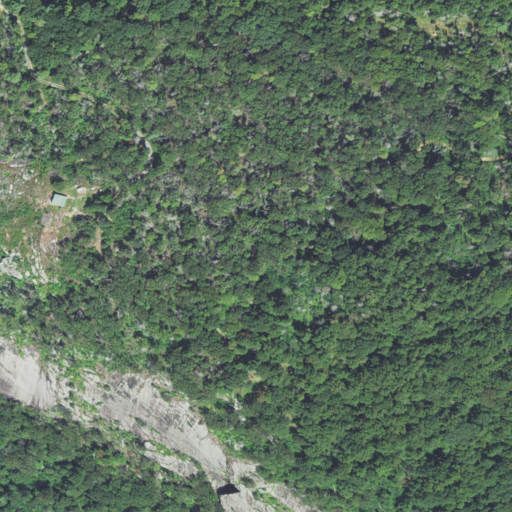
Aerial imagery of mountain in North Carolina named Bald Mountain containing deciduous forest, mixed forest, barren land, shrub, and open development